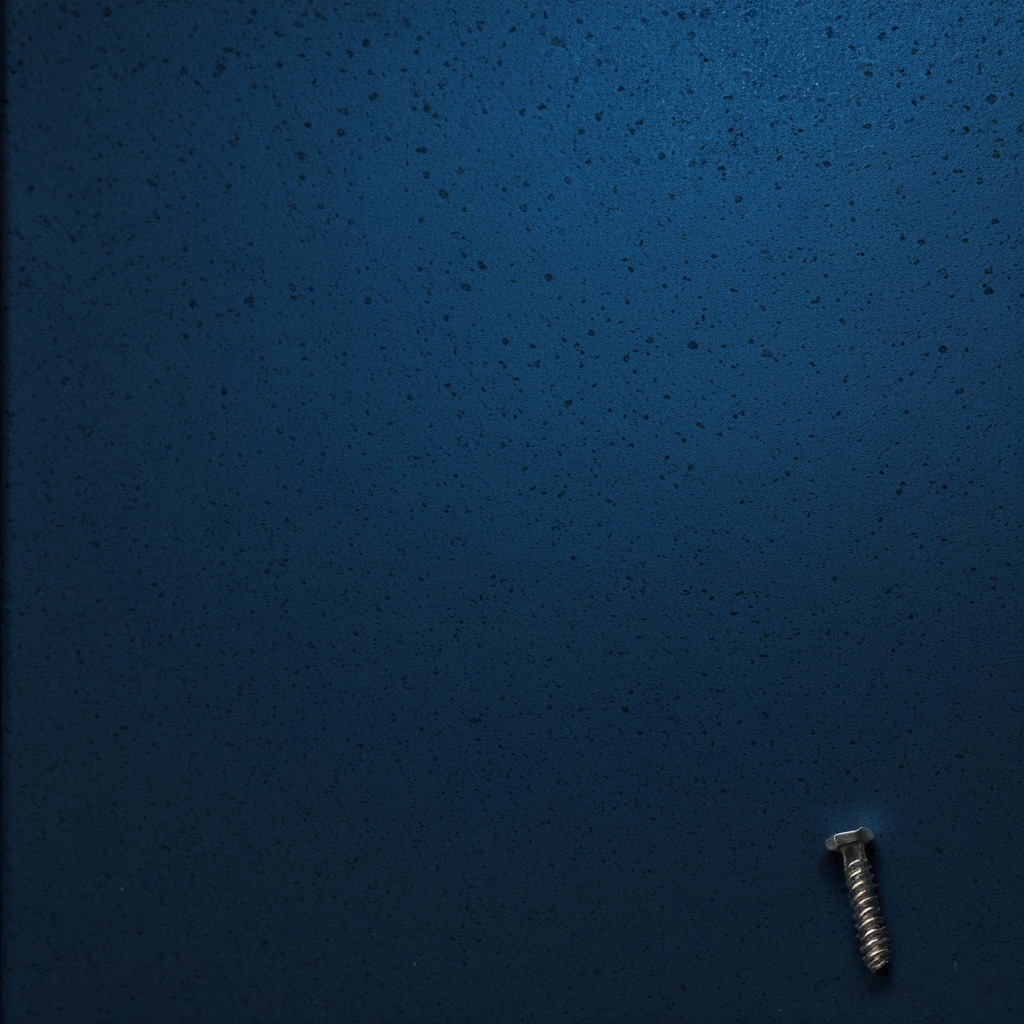
A metal screw is lying on the clean granite tabletop.